Interaction volume radius: 5 \u00c5
Interaction volume height: 10 \u00c5
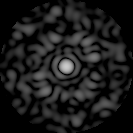
Disorder parameter: 0.8343